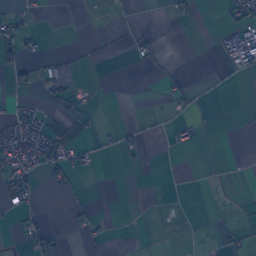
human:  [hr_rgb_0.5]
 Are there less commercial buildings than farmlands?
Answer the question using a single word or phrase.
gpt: no

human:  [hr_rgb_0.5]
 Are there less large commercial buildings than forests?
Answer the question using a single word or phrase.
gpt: yes

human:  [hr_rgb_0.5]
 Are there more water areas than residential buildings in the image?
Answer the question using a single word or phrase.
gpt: no

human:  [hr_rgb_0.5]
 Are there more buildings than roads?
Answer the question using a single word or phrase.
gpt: yes

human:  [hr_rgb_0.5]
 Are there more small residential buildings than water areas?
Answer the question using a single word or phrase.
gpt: yes

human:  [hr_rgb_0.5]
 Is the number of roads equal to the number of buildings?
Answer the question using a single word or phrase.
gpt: no

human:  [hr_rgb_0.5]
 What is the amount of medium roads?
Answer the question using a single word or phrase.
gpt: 0

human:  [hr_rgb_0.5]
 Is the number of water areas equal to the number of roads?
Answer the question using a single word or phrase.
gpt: no

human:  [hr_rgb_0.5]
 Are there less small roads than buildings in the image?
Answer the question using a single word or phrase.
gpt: yes

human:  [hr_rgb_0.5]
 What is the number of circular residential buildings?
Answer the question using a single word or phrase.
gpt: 2

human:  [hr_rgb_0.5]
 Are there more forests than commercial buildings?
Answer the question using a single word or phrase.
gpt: no

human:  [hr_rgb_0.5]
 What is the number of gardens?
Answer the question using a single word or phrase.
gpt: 1

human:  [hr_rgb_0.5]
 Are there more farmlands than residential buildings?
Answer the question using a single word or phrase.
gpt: no

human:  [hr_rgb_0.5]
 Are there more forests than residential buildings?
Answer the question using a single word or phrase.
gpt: no

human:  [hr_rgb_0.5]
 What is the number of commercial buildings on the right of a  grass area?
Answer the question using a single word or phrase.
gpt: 109

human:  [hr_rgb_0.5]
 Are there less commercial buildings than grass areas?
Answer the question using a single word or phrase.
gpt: yes

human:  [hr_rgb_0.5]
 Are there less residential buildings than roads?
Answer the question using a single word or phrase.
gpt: no

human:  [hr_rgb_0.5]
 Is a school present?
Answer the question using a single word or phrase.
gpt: yes

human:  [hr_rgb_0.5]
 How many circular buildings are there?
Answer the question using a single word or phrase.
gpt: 2

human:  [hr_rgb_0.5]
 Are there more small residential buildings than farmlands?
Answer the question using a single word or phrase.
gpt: yes

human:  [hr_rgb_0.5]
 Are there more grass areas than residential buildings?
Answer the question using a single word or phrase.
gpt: no

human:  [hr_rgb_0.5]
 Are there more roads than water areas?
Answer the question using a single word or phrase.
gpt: yes

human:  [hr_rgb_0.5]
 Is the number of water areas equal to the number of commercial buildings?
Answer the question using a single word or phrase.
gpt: no

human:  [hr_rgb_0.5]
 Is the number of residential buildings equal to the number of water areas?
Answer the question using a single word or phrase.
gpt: no

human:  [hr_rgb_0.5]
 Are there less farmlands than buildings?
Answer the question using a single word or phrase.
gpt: yes

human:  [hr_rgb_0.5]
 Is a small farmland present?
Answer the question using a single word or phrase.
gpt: yes

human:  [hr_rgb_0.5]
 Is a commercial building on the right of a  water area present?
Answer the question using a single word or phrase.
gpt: yes

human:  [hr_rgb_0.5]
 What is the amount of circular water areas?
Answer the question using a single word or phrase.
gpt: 3

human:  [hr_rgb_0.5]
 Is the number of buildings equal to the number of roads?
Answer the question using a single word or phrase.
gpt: no

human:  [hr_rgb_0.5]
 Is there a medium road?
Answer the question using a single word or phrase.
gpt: no

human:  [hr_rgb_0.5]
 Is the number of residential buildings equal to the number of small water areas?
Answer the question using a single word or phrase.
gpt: no

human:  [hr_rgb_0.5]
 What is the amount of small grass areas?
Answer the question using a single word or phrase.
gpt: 15

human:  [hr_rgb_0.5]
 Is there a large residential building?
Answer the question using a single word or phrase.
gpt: no

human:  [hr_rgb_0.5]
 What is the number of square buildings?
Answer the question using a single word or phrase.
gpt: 2

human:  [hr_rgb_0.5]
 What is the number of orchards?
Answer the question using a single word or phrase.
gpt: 6

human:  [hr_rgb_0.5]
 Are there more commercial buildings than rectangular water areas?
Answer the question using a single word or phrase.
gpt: yes